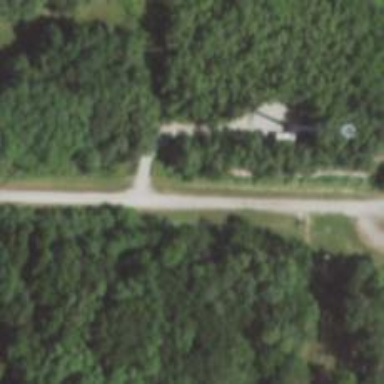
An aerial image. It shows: Service road.